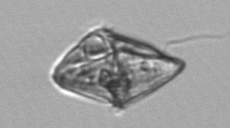
Label: Gyrodinium